Question: I use TFS Eclipse plug-in to manage Java source code and I'm facing a problem every time I try to check-in a file.
We have a policy that every check must be associated with a task now every time I try to associate a change set with a task and then check-in I get the following error:
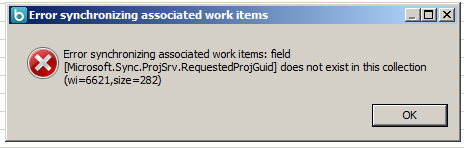
Answer: If you're using a TFS server that has Project Server Integration installed, you will need to use <URL>